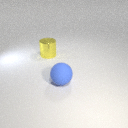
large blue rubber sphere to the right of large yellow metal cylinder